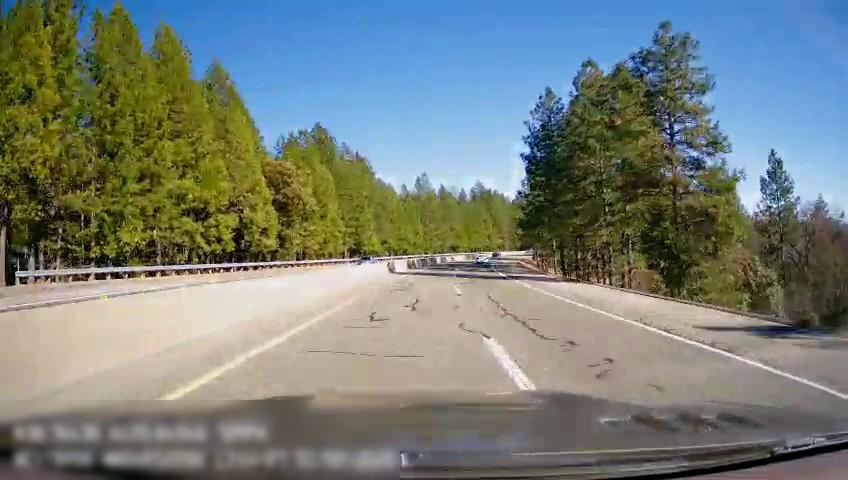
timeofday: Day
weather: Sunny
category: Drivable Space
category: Drivable Space
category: Vehicles | Car
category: Vehicles | Car
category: Lanes | Alternate Lane
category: Lanes | Current Lane
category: Lanes | Alternate Lane
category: Lanes | Opposite Lane